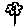
Label: flower